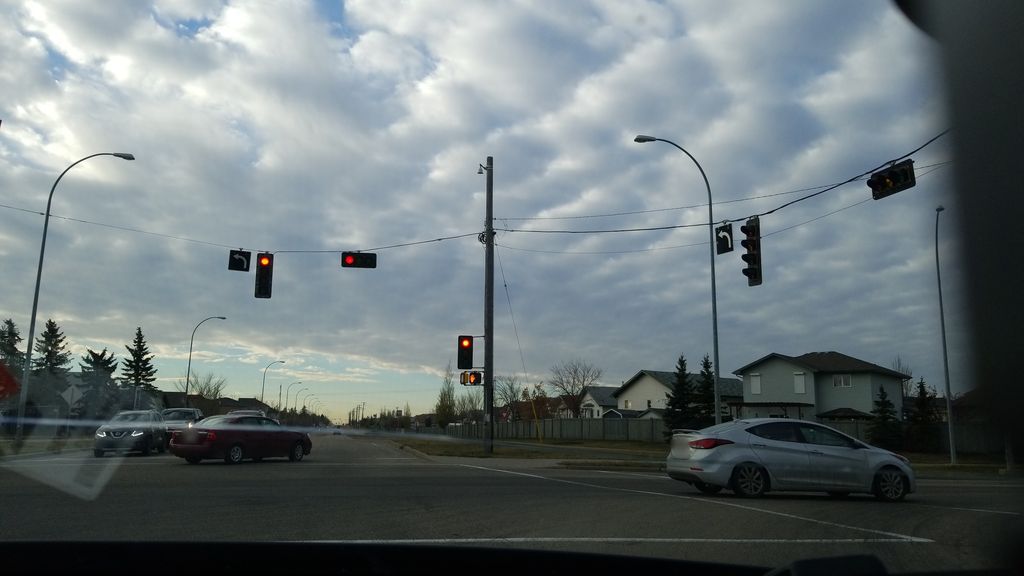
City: edmonton